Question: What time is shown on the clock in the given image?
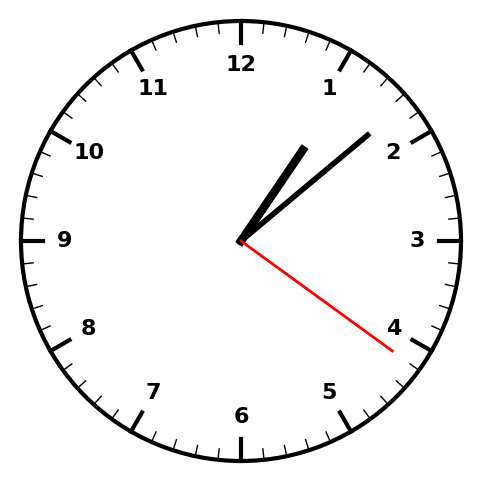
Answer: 01:08:21